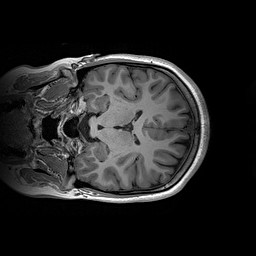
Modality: T1w
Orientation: coronal
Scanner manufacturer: siemens
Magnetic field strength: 3 T
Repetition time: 2.2 s
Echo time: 0.00244 s